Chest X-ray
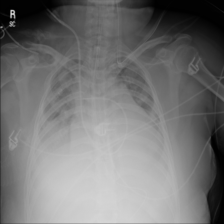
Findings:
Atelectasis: negative
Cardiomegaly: negative
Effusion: negative
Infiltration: negative
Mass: negative
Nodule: negative
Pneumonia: negative
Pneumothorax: negative
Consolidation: negative
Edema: negative
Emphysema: negative
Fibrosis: negative
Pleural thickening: negative
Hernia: negative